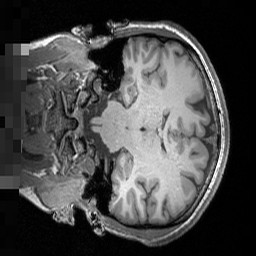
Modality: T1w
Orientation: coronal
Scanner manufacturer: siemens
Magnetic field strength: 3 T
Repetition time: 1.5 s
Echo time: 0.00291 s